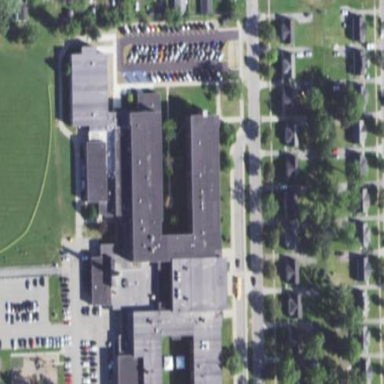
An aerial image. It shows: School building.